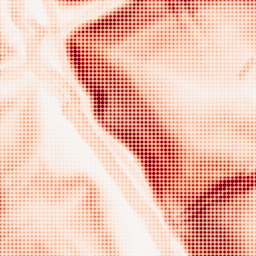
Category: morphological
Decomposition family: morphological_gradient
Decomposition parameters: size: 7
shape: diamond
Upsampling method: sinc_blackman
Upsampling parameters: scale: 8
kernel_size: 8
Upsampling scale: 8